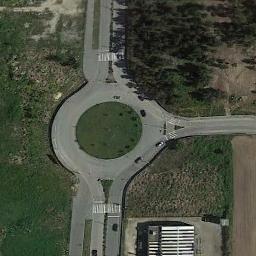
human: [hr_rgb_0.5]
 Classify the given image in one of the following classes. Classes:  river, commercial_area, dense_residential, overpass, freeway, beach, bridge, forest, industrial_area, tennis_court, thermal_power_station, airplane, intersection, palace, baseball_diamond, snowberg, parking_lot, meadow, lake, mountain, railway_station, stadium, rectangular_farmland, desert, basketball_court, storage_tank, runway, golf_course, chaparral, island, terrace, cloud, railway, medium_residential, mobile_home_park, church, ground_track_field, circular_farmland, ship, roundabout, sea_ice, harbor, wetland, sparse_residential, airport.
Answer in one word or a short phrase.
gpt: roundabout